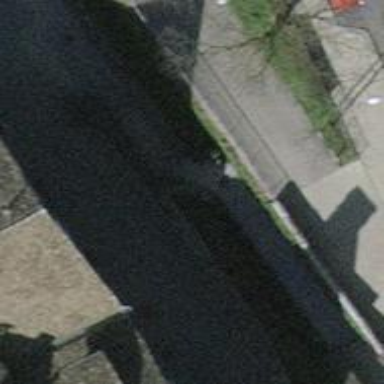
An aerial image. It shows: Set of concrete steps.